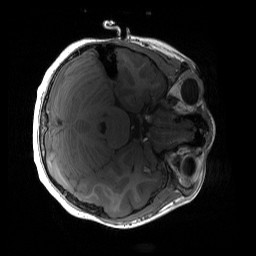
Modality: T1w
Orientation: axial
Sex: male
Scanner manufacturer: siemens
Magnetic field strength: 3 T
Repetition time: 1.9 s
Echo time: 0.00243 s